Interaction volume radius: 5 \u00c5
Interaction volume height: 20 \u00c5
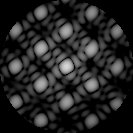
Disorder parameter: 0.1164